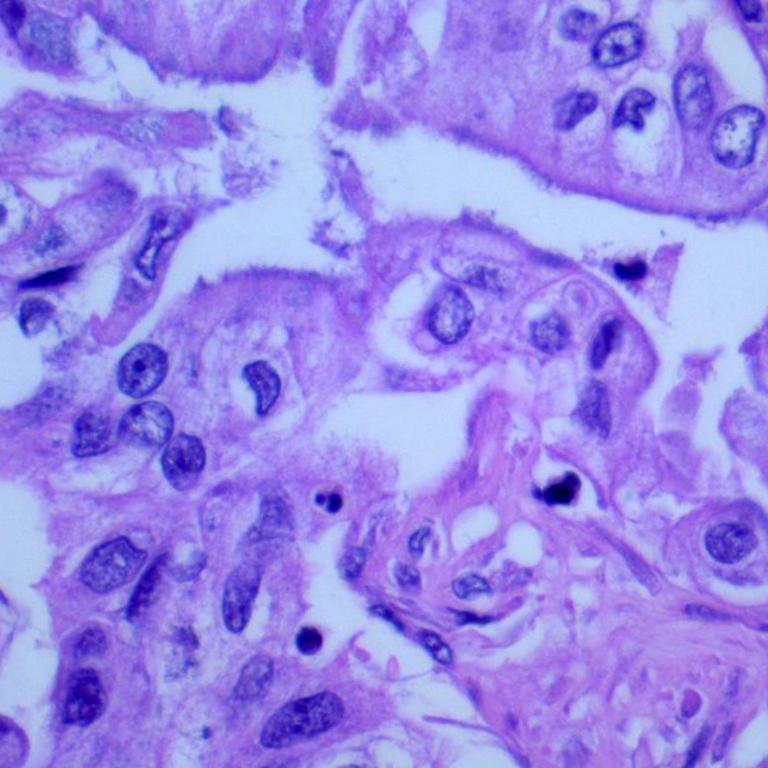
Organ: lung
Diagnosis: adenocarcinomas